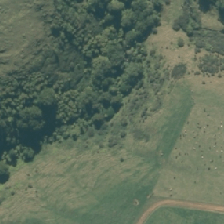
Land cover: indigenous_forest